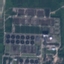
Land use / land cover: Industrial